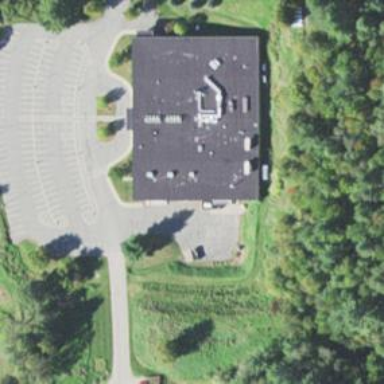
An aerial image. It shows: Clinic.